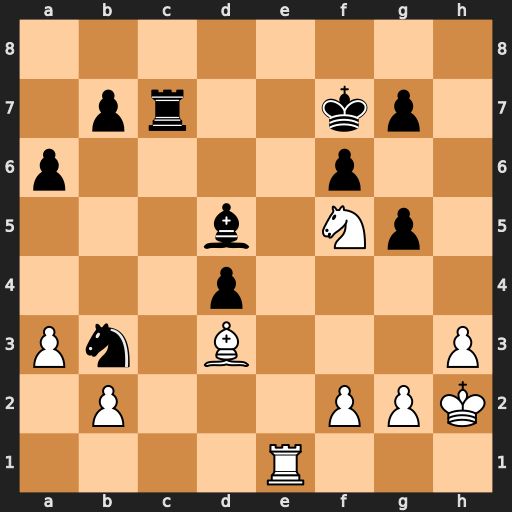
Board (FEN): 8/1pr2kp1/p4p2/3b1Np1/3p4/Pn1B3P/1P3PPK/4R3
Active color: w
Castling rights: -
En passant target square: -
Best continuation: Nd6+ Kg8 Re8#